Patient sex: M
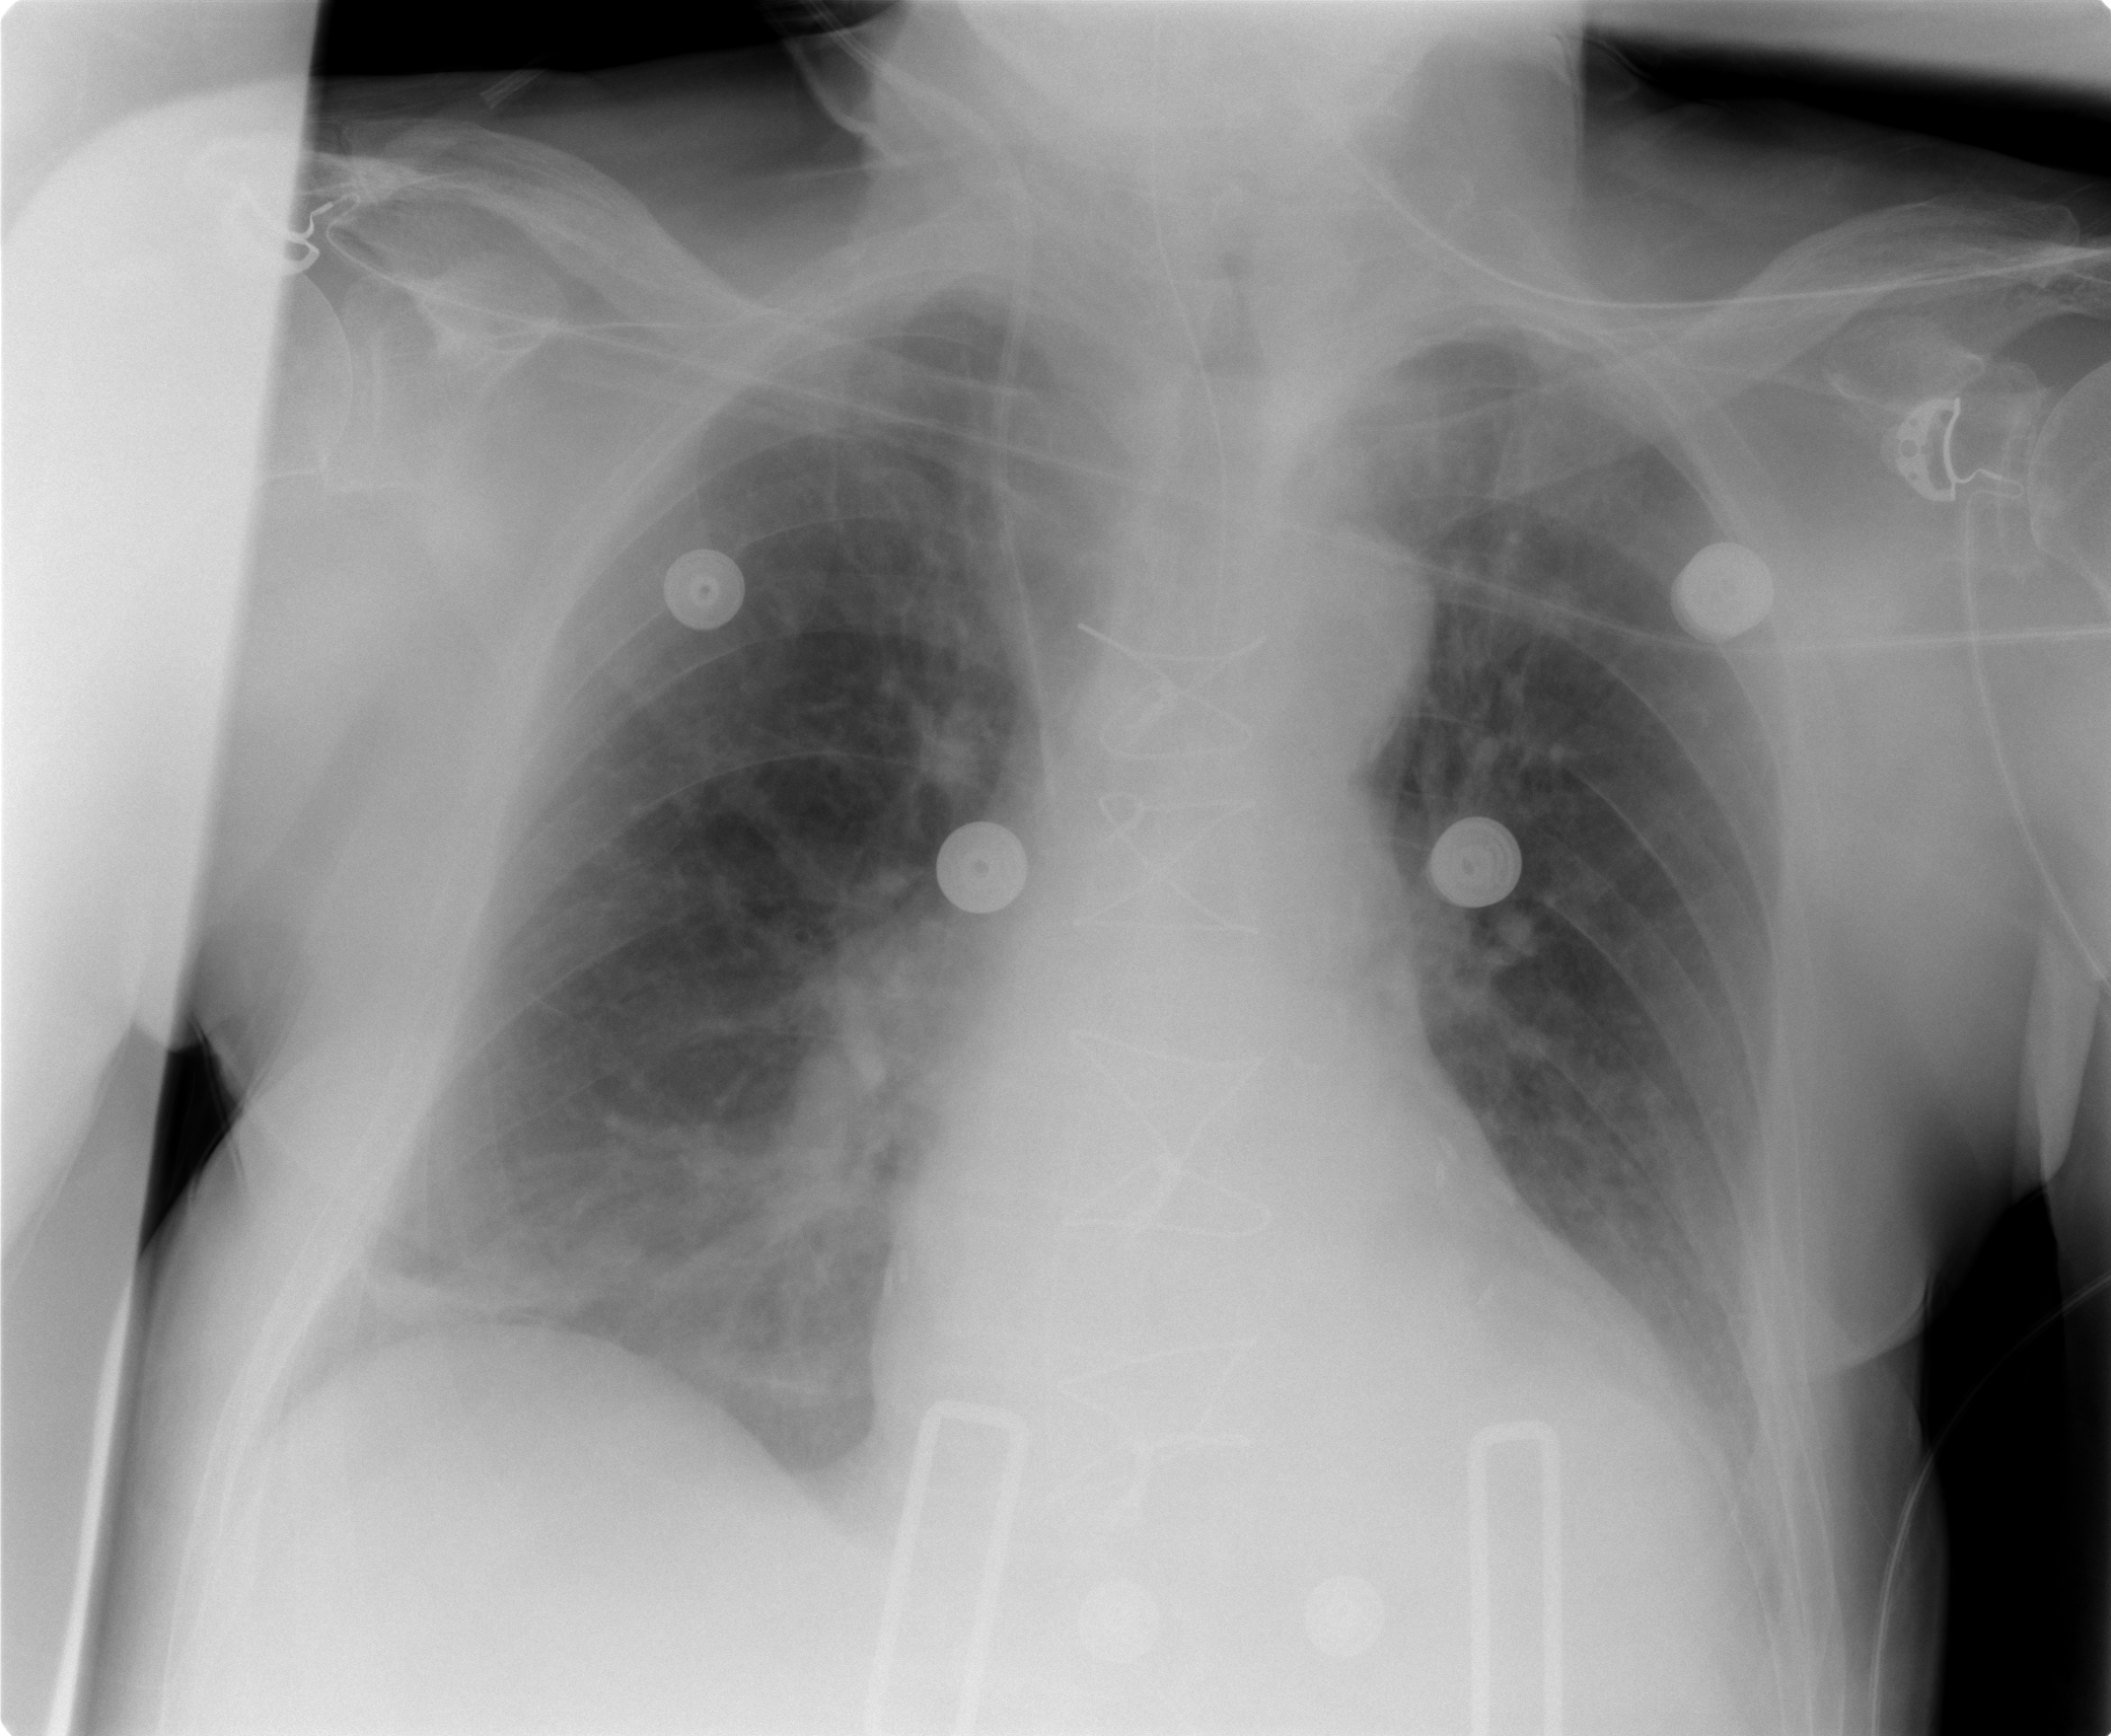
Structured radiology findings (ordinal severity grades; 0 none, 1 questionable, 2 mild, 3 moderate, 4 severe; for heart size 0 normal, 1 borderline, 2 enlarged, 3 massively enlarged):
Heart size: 2
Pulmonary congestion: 0
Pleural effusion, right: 0
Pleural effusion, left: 1
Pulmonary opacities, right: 0
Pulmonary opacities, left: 0
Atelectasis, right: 2
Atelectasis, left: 2